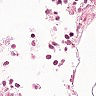
Metastatic tissue present: no